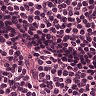
Metastatic tissue present: no